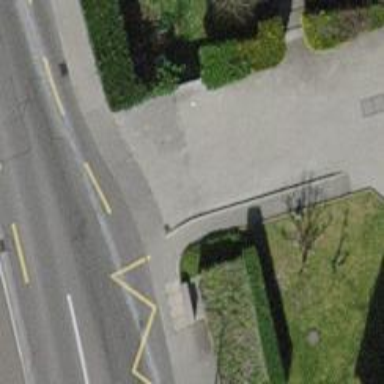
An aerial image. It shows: Asphalt platform for public transport with shelter.